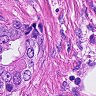
Metastatic tissue present: yes